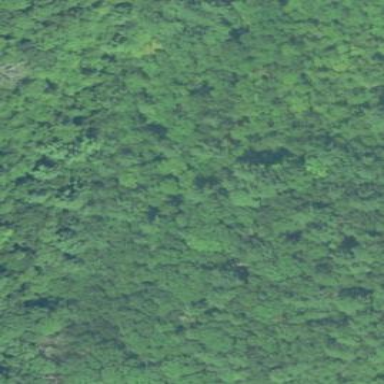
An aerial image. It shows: Mixed leaf woodland.